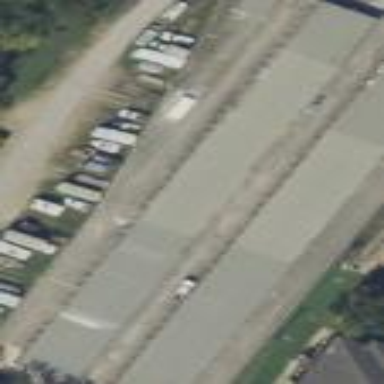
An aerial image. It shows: Building housing storage rental shop.